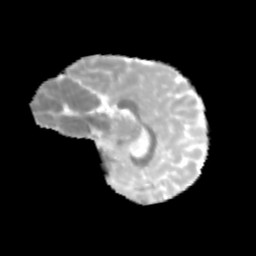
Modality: MD
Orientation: sagittal
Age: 9
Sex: female
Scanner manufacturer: siemens
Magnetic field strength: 3 T
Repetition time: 3.8 s
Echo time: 0.07 s